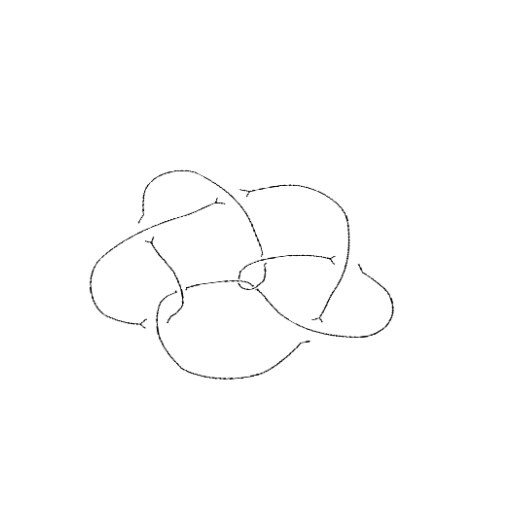
Crossing number: 9